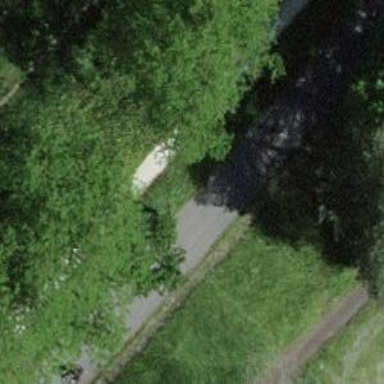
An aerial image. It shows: Compacted footway on embankment levee.